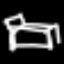
Label: bed